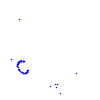
Particle: proton